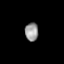
Tissue: lung
Cell type: Epithelial cells
Senescence score: 0.1993
Nuclear area (px): 236
Mean DAPI intensity: 154.025